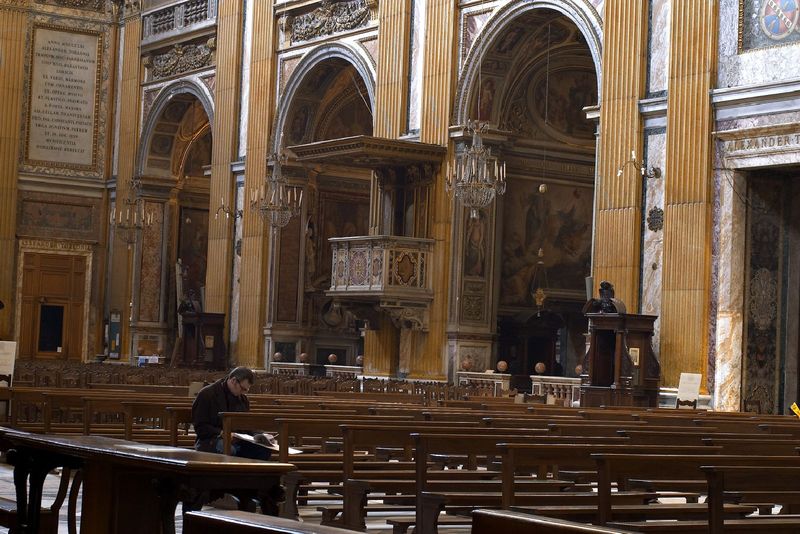
Titel: Langhaus von Il Gesù in Rom
Künstler: Giacomo Barozzi da Vignola
Standort: Rom, Il Gesù (EU - I - Latium)
Schlagwörter: mann, schatten, gelb, stadt, licht, marmor, raum, tür, blick, ornament, wand, stein, innenraum, kirche, person, ruhe, bogen, bank, dekor, sitzt, kerzen, kronleuchter, leuchter, geländer, foto, bänke, kanzel, kanneluren, sitzbank, beichtstuhl, liest, kronleucher, 70er jahre